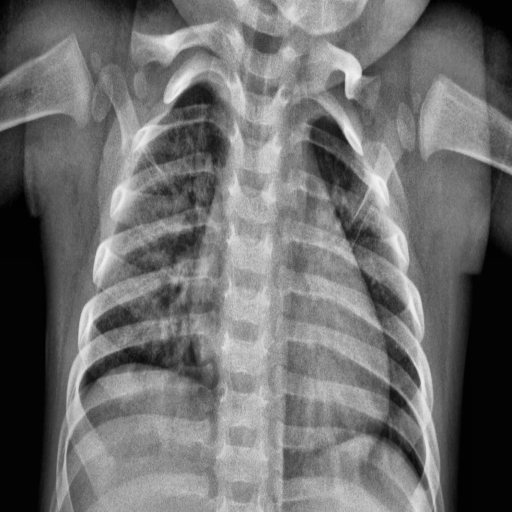
Finding: PNEUMONIA